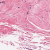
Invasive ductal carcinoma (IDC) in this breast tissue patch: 0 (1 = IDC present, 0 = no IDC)